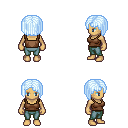
a pixel art fantasy rpg character, female body template, human, tanned skin, brown pirate shirt, teal pants, white cyan pageboy hairstyle, four views (front, back, left, right), 2x2 character sprite sheet, small pixel art, hard edges, no anti-aliasing